Interaction volume radius: 10 \u00c5
Interaction volume height: 10 \u00c5
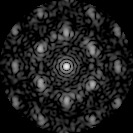
Disorder parameter: 0.4353